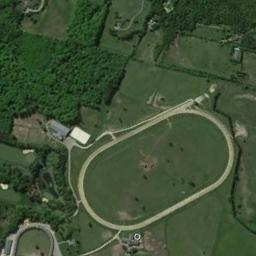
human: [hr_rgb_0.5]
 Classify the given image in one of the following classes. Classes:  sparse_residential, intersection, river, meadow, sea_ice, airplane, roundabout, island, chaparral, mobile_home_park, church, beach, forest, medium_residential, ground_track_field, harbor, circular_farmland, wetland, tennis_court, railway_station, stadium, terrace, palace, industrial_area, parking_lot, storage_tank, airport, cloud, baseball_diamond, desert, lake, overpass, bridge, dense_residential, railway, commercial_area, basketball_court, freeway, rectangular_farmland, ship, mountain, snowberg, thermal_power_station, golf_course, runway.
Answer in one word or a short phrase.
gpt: ground_track_field